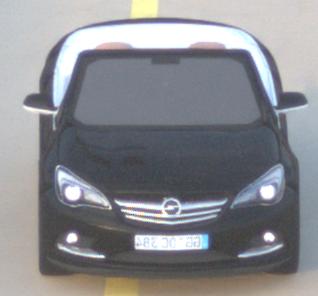
Make: Opel
Model: Cascada 1.4 Turbo
Detailed model: Cascada
Model produced from: 2013/03
Model produced until: 2015/01
Doors: 2
Color: black
Road condition: dry road
Daytime: sunrise or sunset
Contrast: low contrast